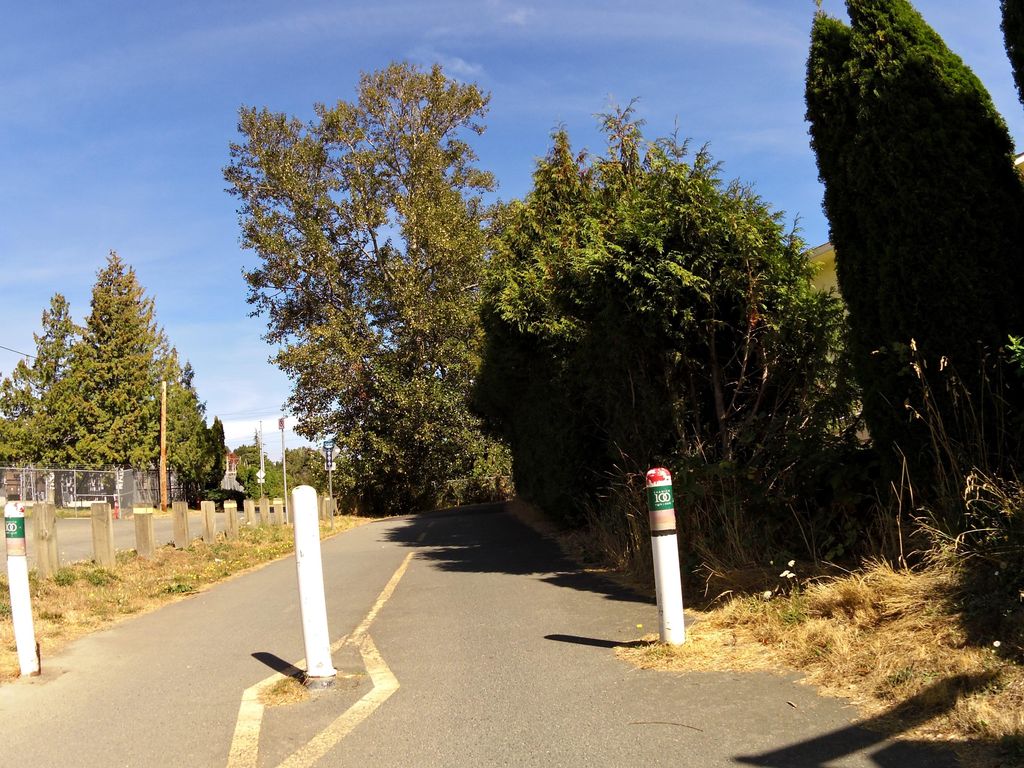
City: victoria